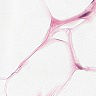
Metastatic tissue present: no